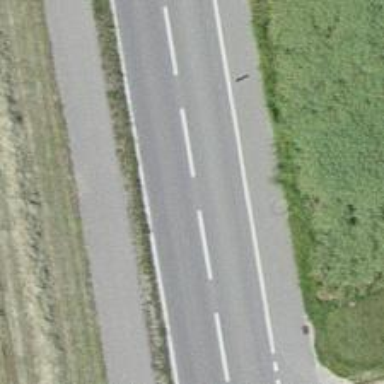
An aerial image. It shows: Secondary road with asphalt surface.